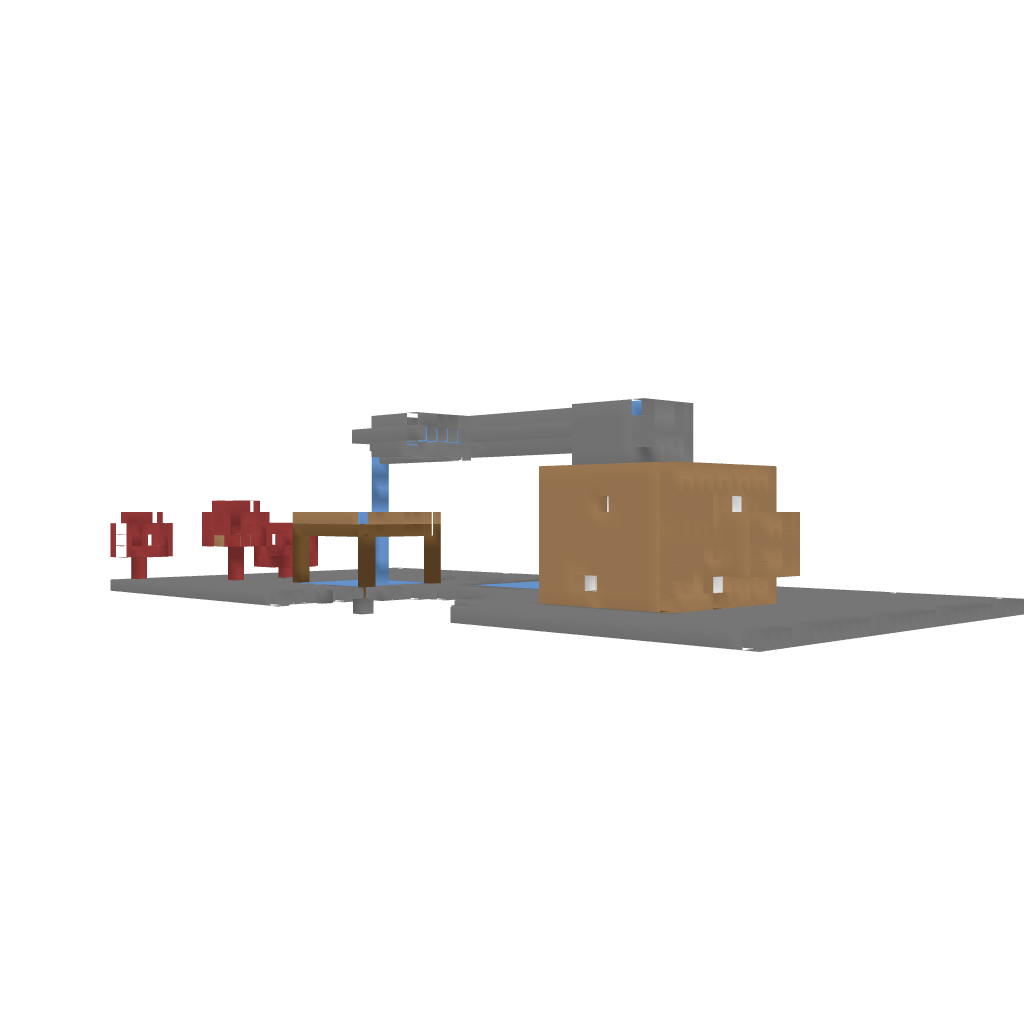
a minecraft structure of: home top bad low quality